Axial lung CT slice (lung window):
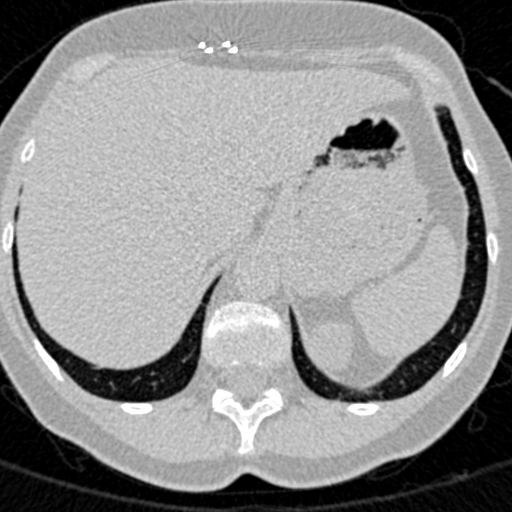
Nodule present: no